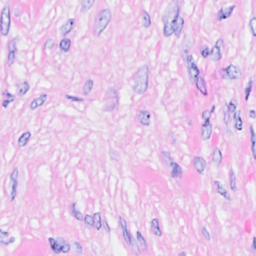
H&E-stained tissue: Breast